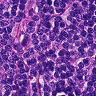
Metastatic tissue present: no